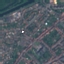
Label: Residential